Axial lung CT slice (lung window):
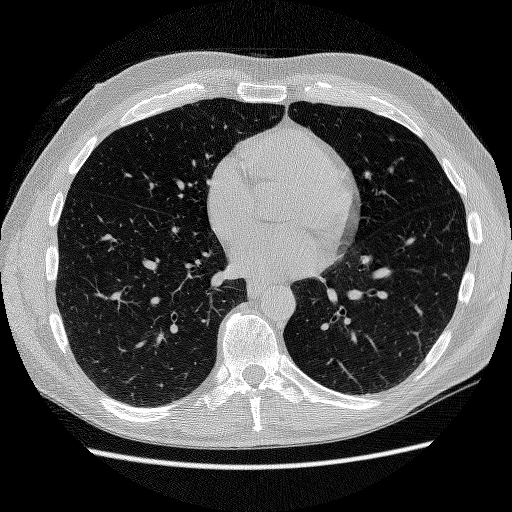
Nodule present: no